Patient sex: F
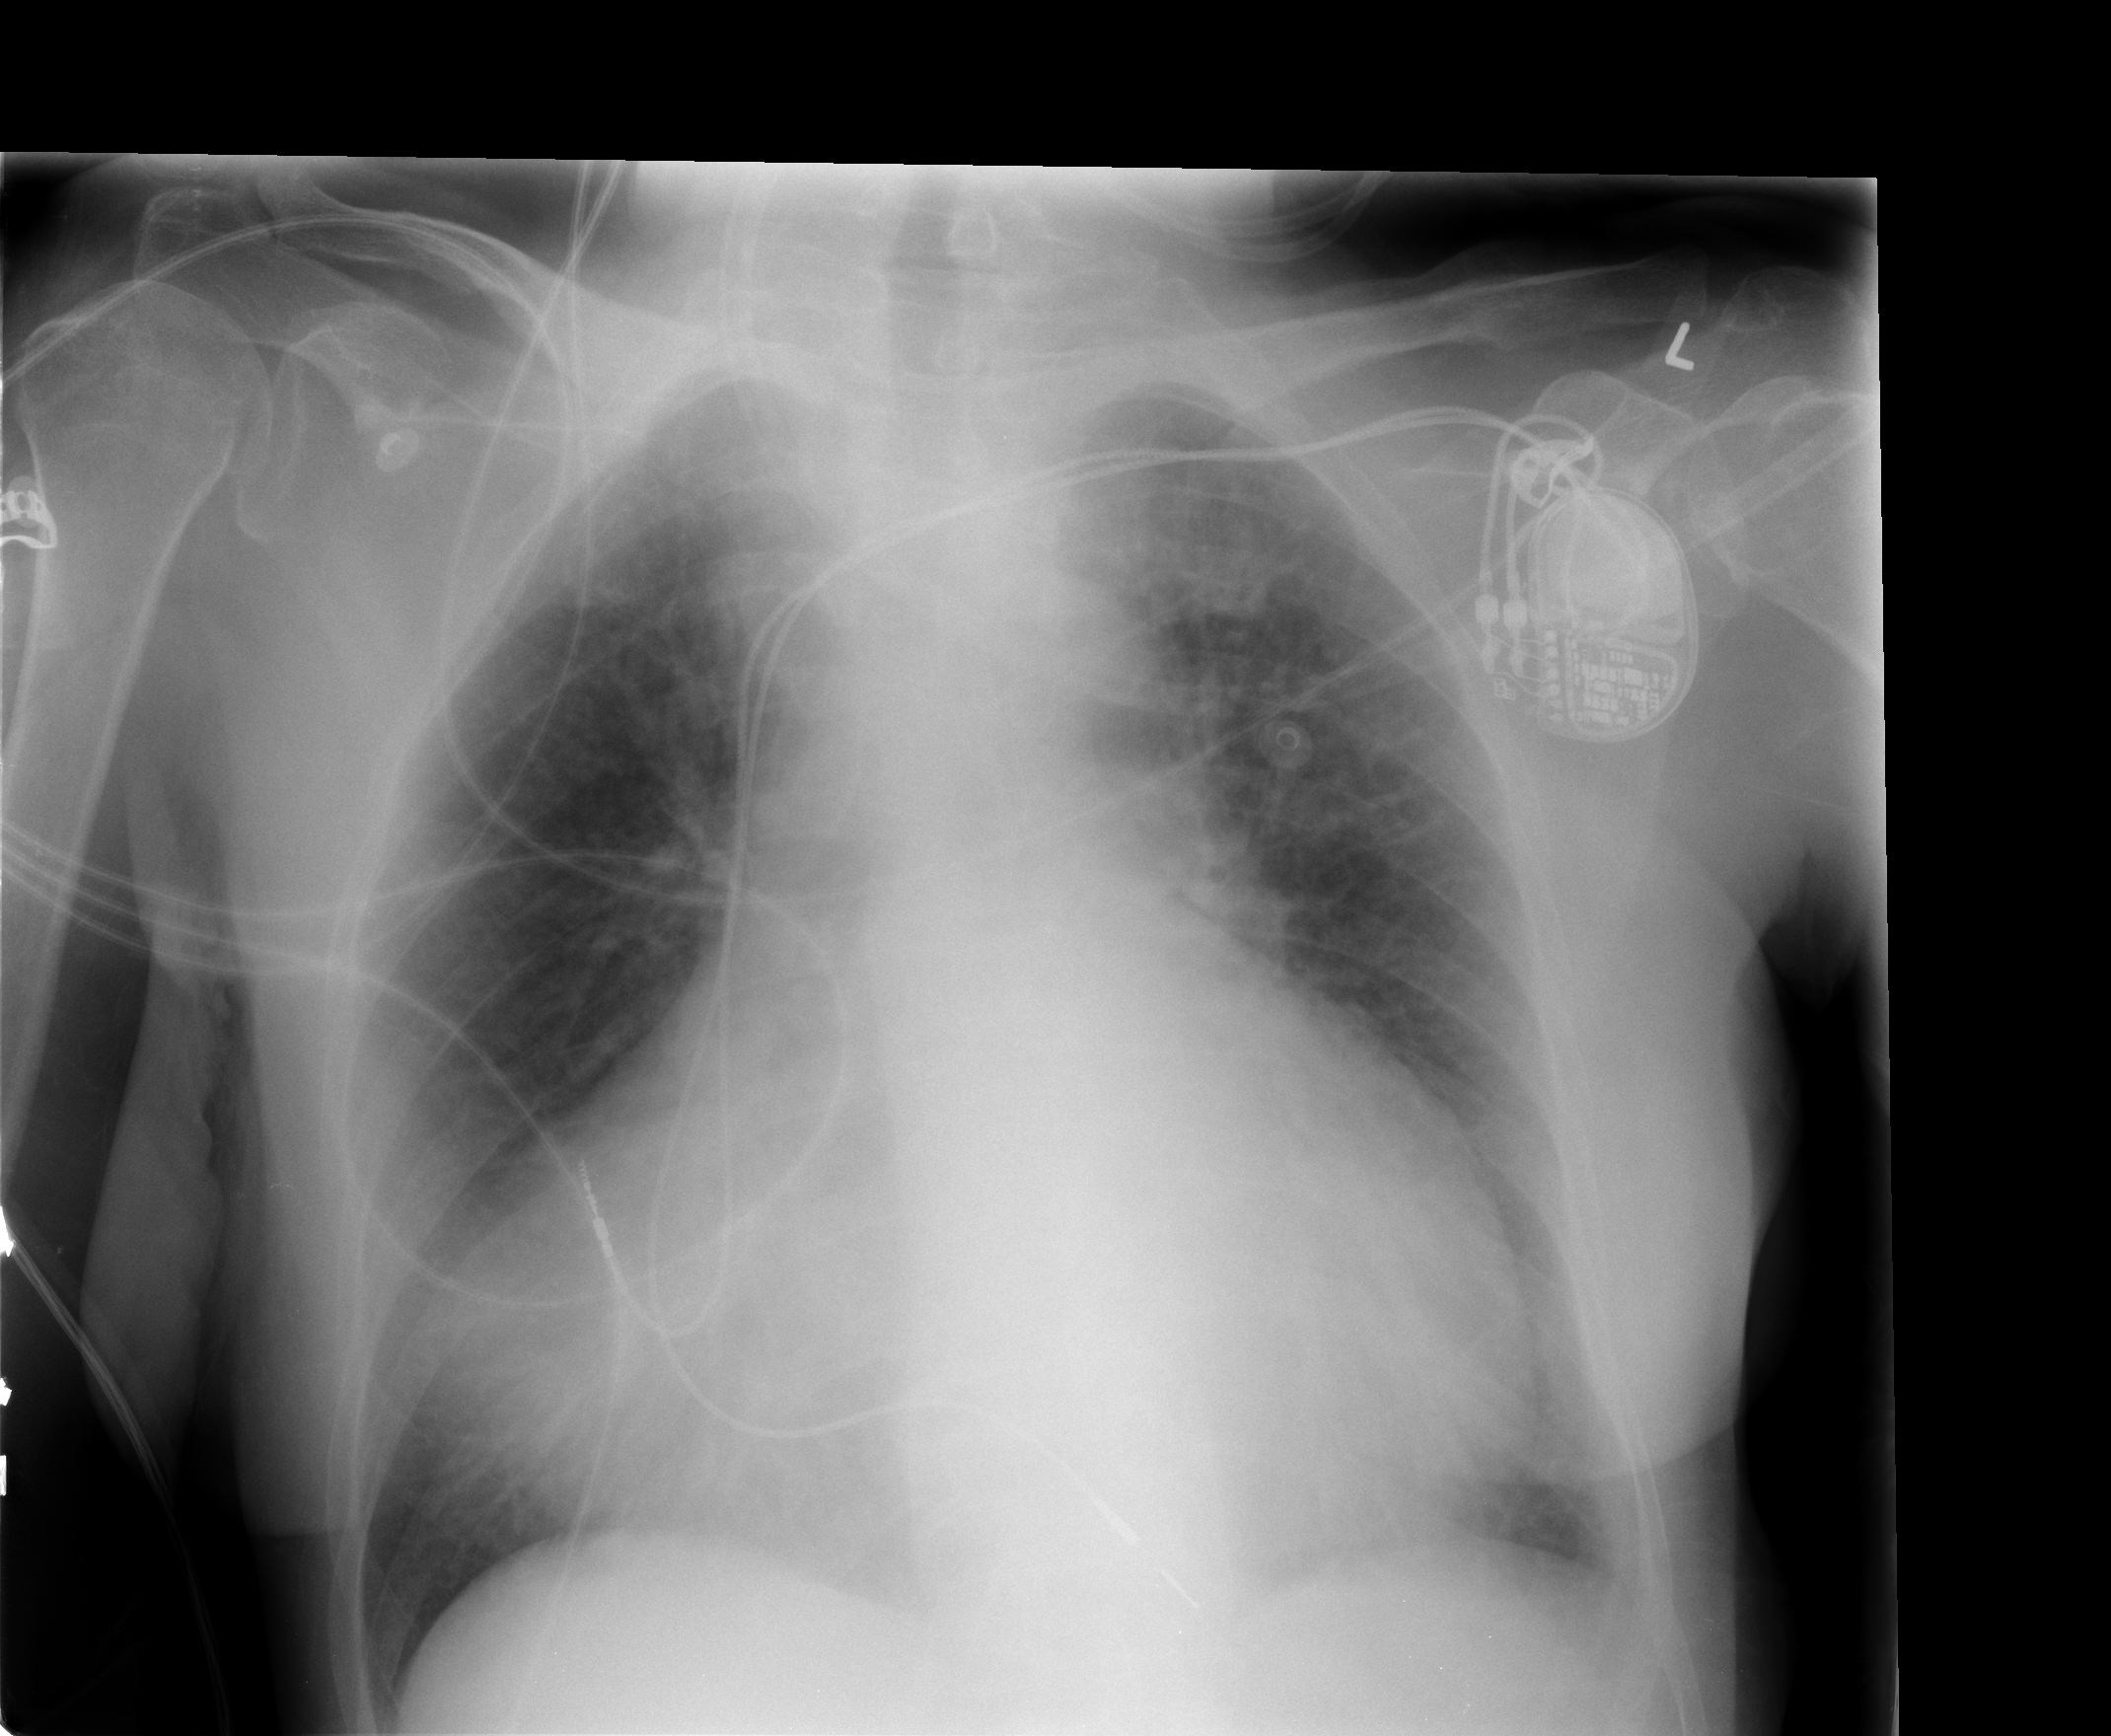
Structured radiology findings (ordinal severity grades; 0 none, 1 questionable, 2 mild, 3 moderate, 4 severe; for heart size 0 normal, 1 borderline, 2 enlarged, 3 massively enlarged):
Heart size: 3
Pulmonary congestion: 2
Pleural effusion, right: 0
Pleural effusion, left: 1
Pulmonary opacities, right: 2
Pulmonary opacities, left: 0
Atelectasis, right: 2
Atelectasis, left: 1